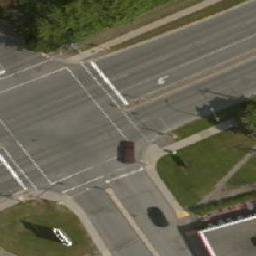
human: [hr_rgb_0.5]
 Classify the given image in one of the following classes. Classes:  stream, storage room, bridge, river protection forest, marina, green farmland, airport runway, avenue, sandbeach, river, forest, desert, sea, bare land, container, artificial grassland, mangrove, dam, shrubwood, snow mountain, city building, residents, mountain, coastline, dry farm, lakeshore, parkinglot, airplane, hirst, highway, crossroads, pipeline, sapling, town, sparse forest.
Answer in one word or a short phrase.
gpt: crossroads